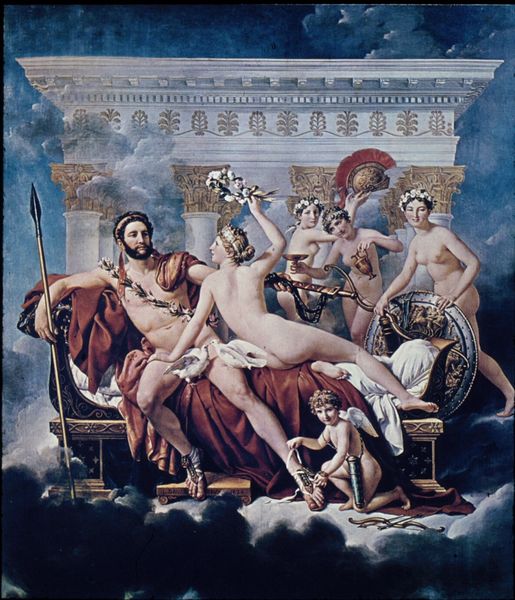
Titel: Mars désarmé par Vénus et les Graces, Venus und die Grazien entwaffnen Mars
Künstler: Jacques Louis David
Standort: Bruxelles
Institution: Musées royaux des Beaux-Arts de Belgique
Schlagwörter: akt, blau, feder, flügel, gemälde, gott, haut, held, himmel, körper, mann, nackt, umhang, vogel, weiß, wolken, akte, frauen, menschen, mädchen, blume, blumen, brust, busen, femmes, frankreich, frau, hintergrund, männer, nacht, rücken, schwarz, säule, säulen, rot, tuch, wolke, malerei, bart, gelage, falten, federn, mensch, schale, spitze, stirnband, taube, vollbart, bild, bildnis, herr, öl, qualm, rauch, gold, mantel, kind, klassizismus, amphore, engel, kanne, krug, putte, putto, vase, relief, brüste, hintern, sofa, liegen, bogen, bank, krieg, lanze, wein, grazien, barbe, homme, tusch, bett, strauss, sandalen, nackte, frauem, tor, foto, posen, nacktheit, schild, pichet, antike, tauben, scheibe, jungfrau, blanc, schwert, waffen, helm, kranz, lorbeer, mythologie, göttin, frieden, orgie, architrav, kapitelle, kapitell, fries, römer, liege, helme, sandale, gesims, antik, götter, zeus, olymp, griechisch, nymphe, dolch, göttinen, krieger, musen, krönung, empfang, blanche, chaise, rouge, griechenland, venus, tempel, armbrust, blumenschmuck, kränze, speer, apoll, götterhimmel, jupiter, chaiselongue, femme, ottomane, kitsch, amor, putten, fleurs, david, korinthisch, mars, grieche, herkules, putti, dienerinnen, pfeil, ciel, couronne, glaive, schelm, épée, blumenkränze, ingres, cupido, antique, römisch, helena, gebälk, bleu, got, muses, korintisch, deckenmalerei, friede, roma, klassizissmus, architecture, colonnes, porte, kline, nuage, nuages, helle, nue, sandales, muscle, ange, cape, casque, sperr, bekränzung, jungfrauen, ovid, aphrodite, bol, grec, dionysisch, ares, ailes, bras, jambes, deckenbild, achilles, bouclier, dieux, guerre, lance, brüssel, senfte, lit, belgien, scene, frau mann, olympe, cupidon, portique, siegerkranz, nektar, romain, palmettenfries, empereur, nues, exil, aigre, baisse de niveau, bruxelles, nakckt, réac, schamhand, batiment, hermès, fourreau, mythe, grecque, or, nu, fresdko, sanadalen, nackte dame, chérubin, cupito, menschen himmel wolken, palmettes, harès, boulier, hera, myhte, götter und engel